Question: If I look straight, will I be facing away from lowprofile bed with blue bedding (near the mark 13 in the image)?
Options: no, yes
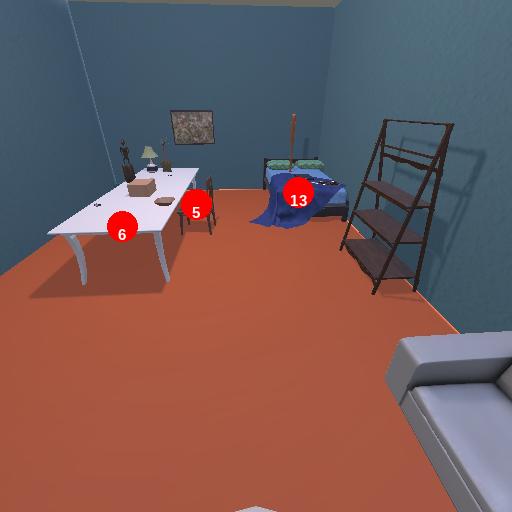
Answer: no